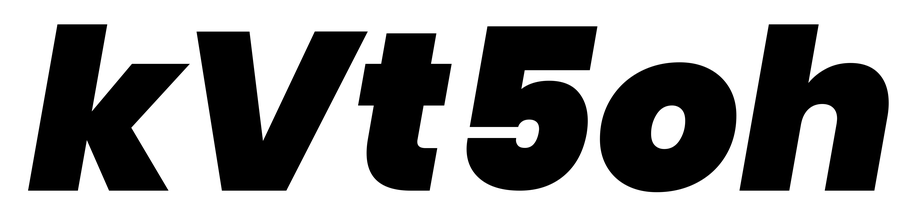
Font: Poppins-BlackItalic